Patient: sex F, age 59
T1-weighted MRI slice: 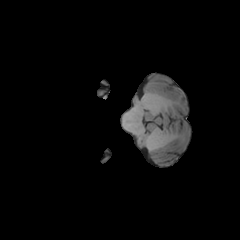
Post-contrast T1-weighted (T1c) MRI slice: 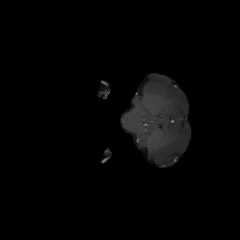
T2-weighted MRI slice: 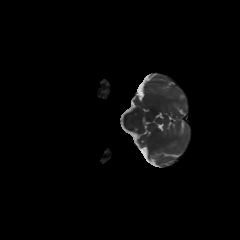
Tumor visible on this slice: no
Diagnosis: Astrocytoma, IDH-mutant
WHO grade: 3